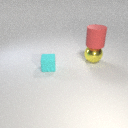
large red rubber cylinder above large yellow metal sphere